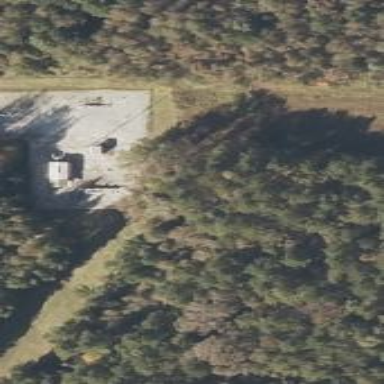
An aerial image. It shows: Substation used for measurement purposes.